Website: walmart
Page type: receipt
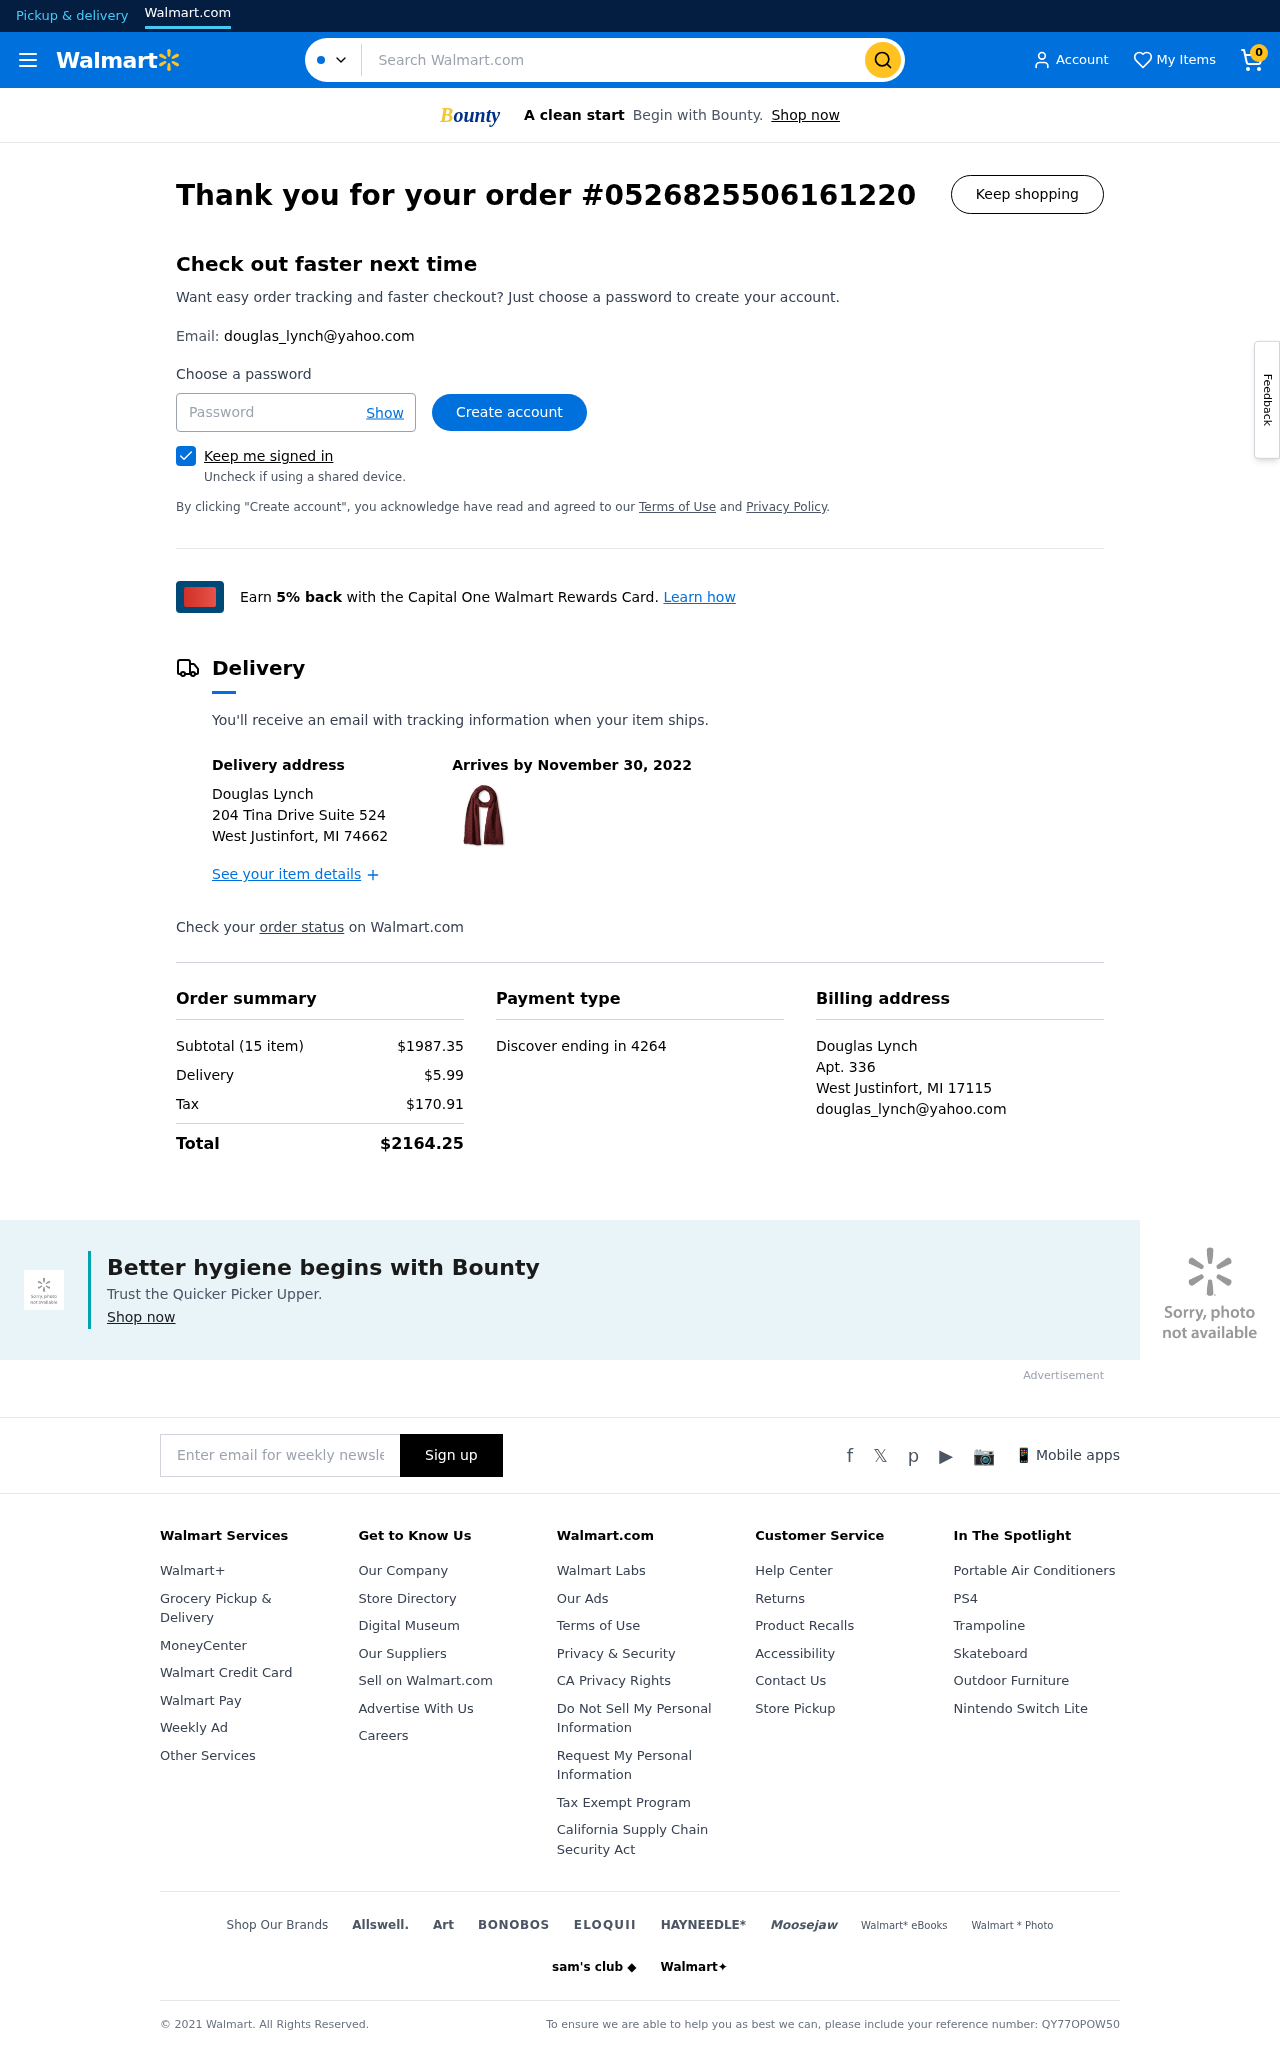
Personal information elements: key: PII_CARD_LAST4
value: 4264
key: PII_CARD_TYPE
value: Discover
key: PII_CITY_STATE_ZIP
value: West Justinfort, MI 74662
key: PII_CITY_STATE_ZIP2
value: West Justinfort, MI 17115
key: PII_EMAIL
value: douglas_lynch@yahoo.com
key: PII_EMAIL2
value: douglas_lynch@yahoo.com
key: PII_FULLNAME
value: Douglas Lynch
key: PII_FULLNAME2
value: Douglas Lynch
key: PII_STREET
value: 204 Tina Drive Suite 524
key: PII_STREET2
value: Apt. 336
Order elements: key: ORDER_NUM_ITEMS
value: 0
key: ORDER_ID
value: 0526825506161220
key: ORDER_DELIVERY_DATE
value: November 30, 2022
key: ORDER_NUM_ITEMS
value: Subtotal (15 item)
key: ORDER_SUBTOTAL
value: $1987.35
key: ORDER_SHIPPING_COST
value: $5.99
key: ORDER_TAX
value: $170.91
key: ORDER_TOTAL
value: $2164.25
Search elements: key: HEADER_SEARCH
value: Search Walmart.com